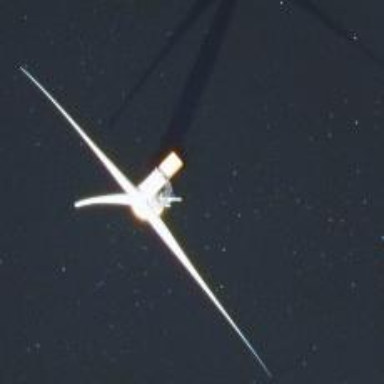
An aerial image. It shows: Wind power generator with wind turbines.